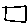
Label: square